Interaction volume radius: 5 \u00c5
Interaction volume height: 40 \u00c5
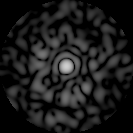
Disorder parameter: 0.8533